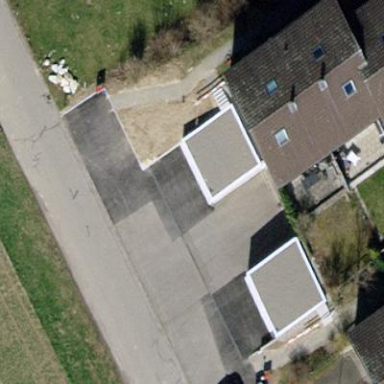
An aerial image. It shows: Semi-detached house with gabled roof.